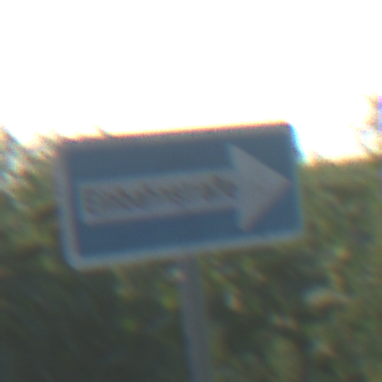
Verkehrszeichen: EinbahnstrasseRechtsweisend
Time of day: MorningAfternoon
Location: Outdoor (RoadRail)
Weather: Clear
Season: NotSpecified
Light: Natural